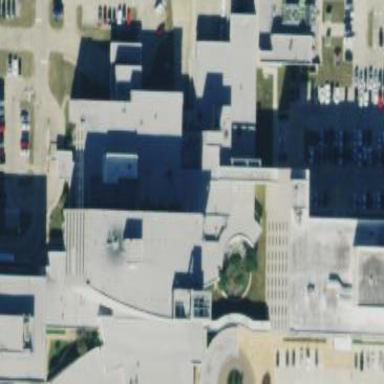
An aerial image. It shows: Hospital building.